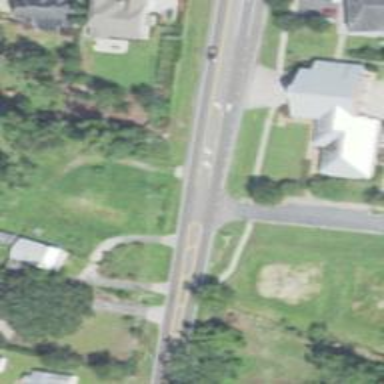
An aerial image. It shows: Tertiary road.